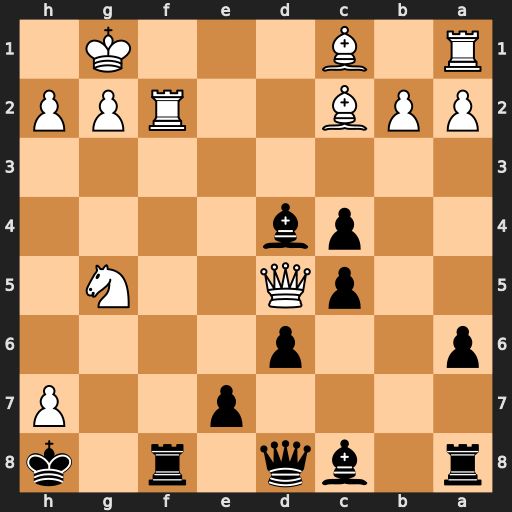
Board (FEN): r1bq1r1k/4p2P/p2p4/2pQ2N1/2pb4/8/PPB2RPP/R1B3K1
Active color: b
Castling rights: -
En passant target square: -
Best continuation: Rxf2 Qxd4+ cxd4